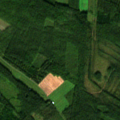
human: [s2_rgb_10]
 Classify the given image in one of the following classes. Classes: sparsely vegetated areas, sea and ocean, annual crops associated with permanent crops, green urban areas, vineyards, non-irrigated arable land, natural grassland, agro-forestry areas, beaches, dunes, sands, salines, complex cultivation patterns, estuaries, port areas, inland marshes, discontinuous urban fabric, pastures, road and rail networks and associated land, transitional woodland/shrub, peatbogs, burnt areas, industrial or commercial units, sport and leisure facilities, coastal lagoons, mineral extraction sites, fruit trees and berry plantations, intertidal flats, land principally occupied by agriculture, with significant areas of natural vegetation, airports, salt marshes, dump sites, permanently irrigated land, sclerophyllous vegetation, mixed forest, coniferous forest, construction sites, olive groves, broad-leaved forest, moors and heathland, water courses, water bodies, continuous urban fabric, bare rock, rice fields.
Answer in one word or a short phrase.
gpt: coniferous forest, mixed forest, transitional woodland/shrub